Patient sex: M
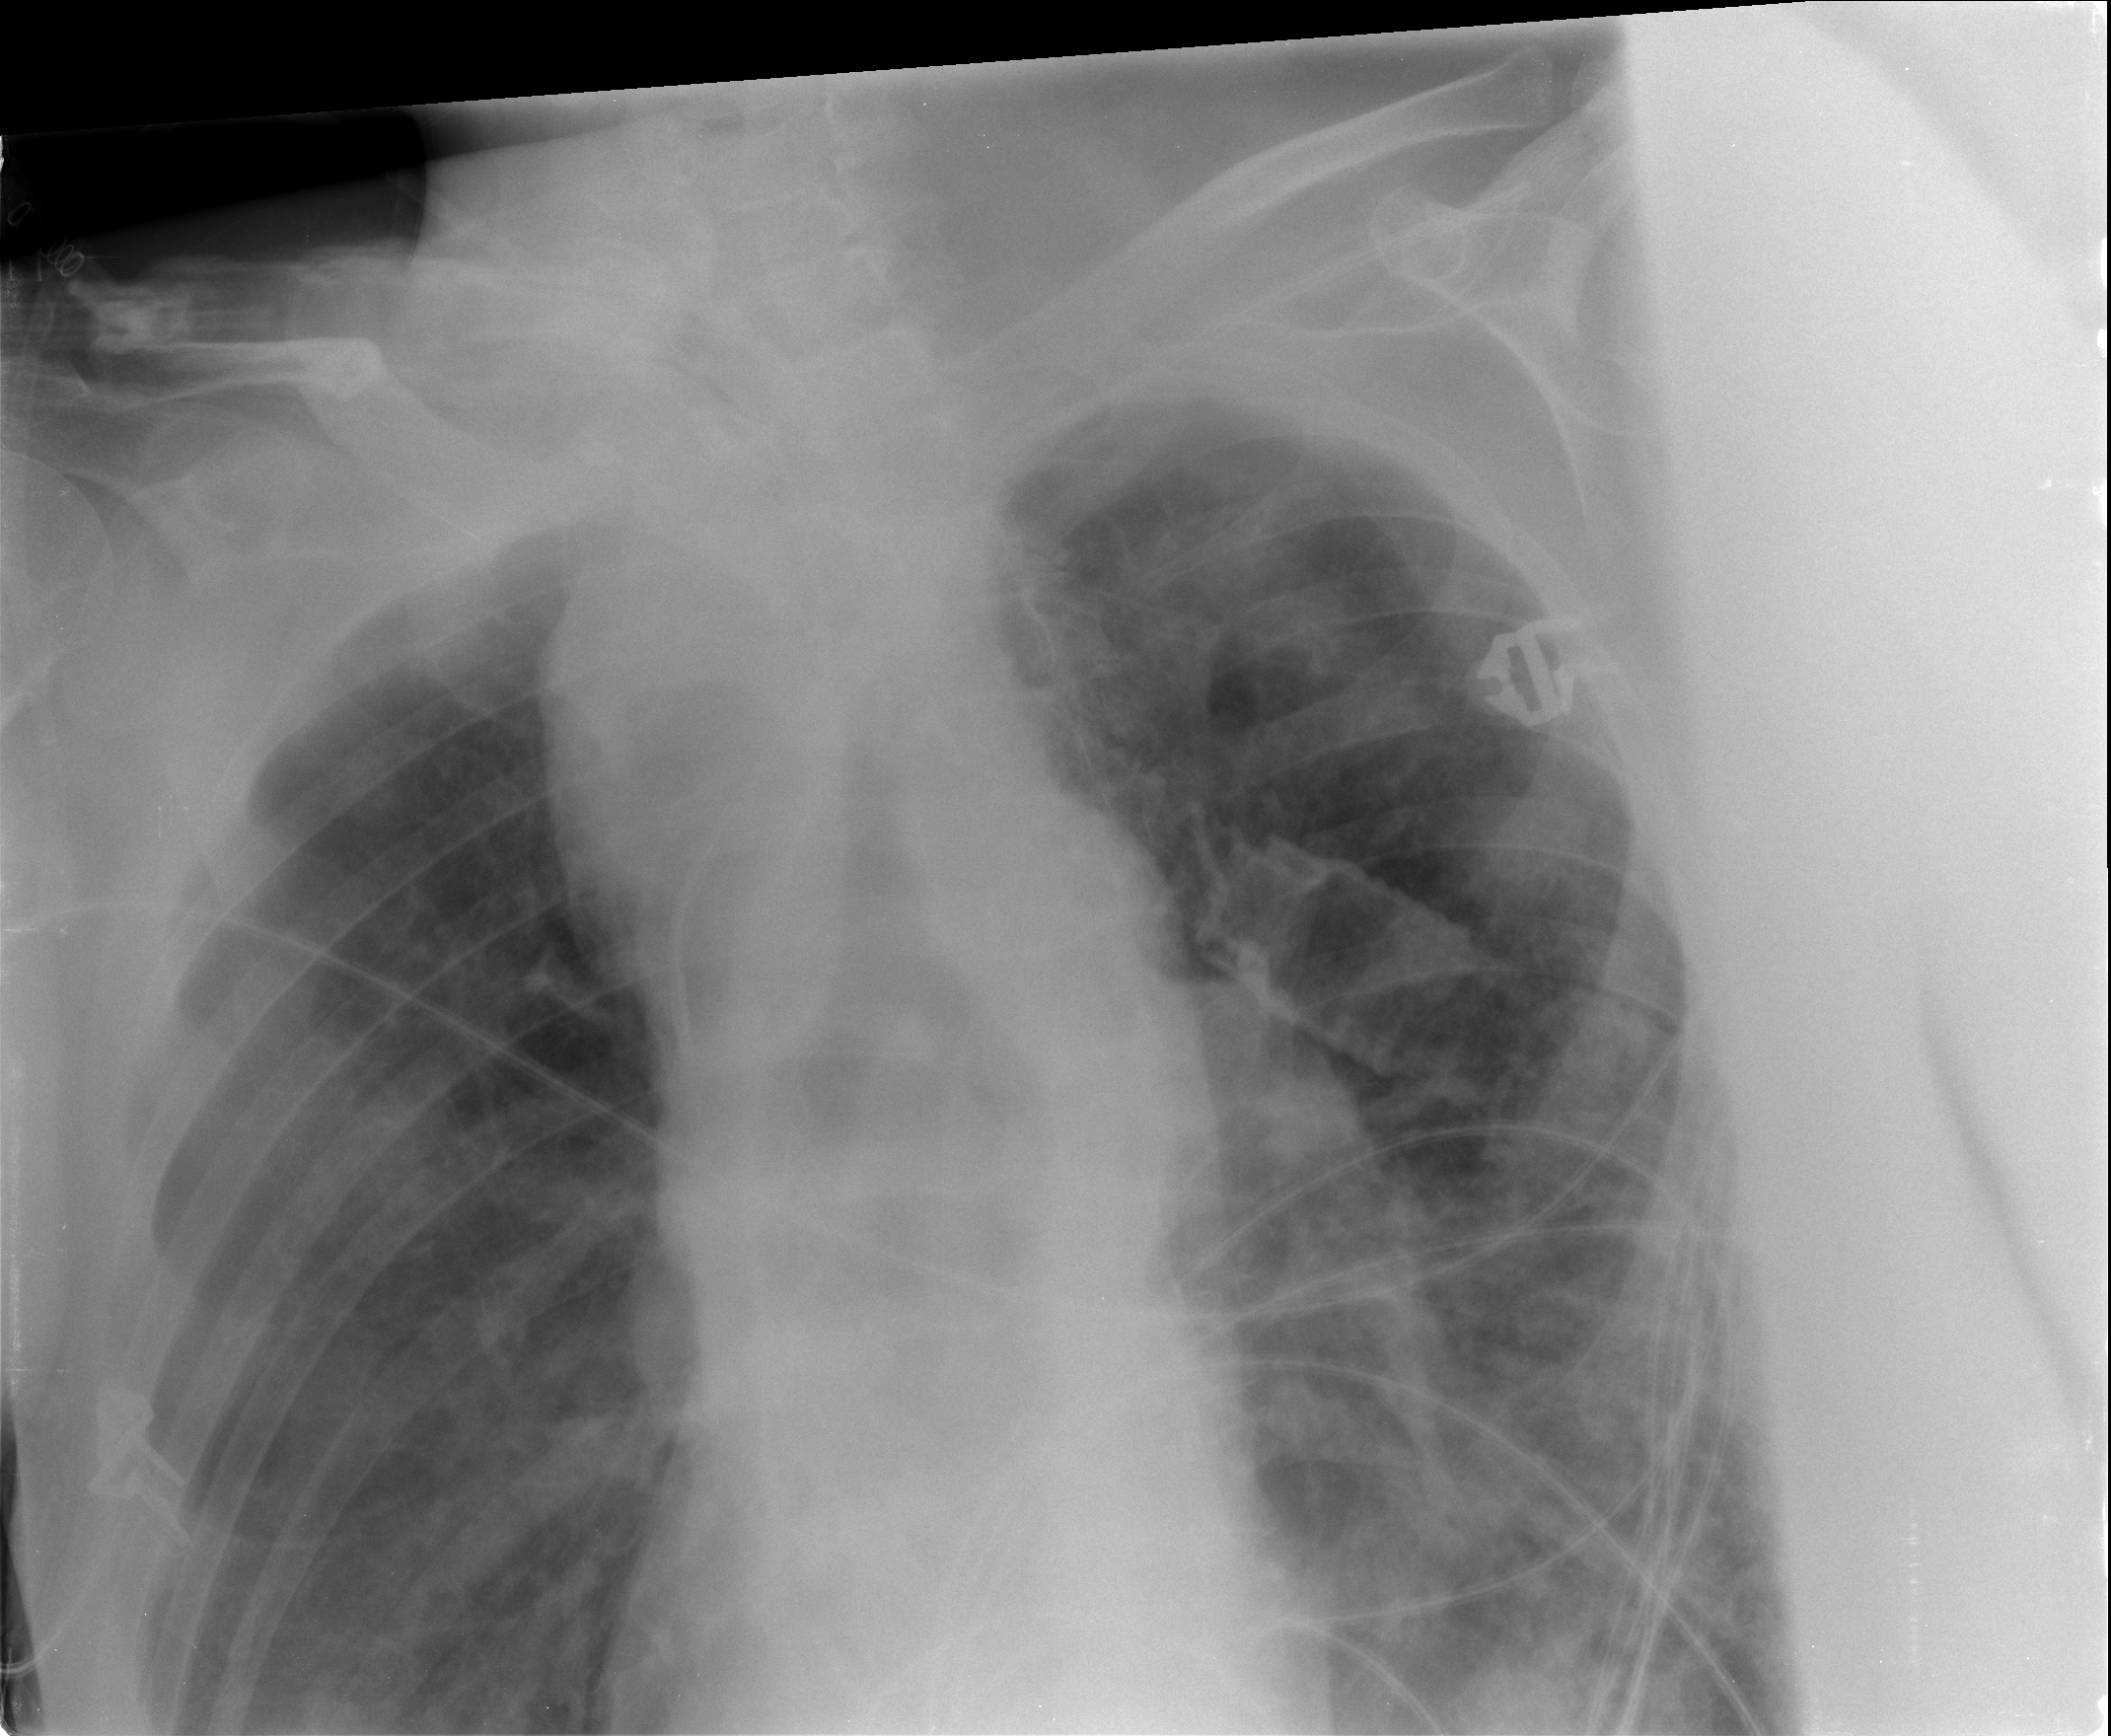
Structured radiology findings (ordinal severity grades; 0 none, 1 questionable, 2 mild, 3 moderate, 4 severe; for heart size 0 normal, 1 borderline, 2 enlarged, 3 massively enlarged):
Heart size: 0
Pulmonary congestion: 0
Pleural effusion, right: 0
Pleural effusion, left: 0
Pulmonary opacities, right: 0
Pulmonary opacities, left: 2
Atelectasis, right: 2
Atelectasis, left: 2